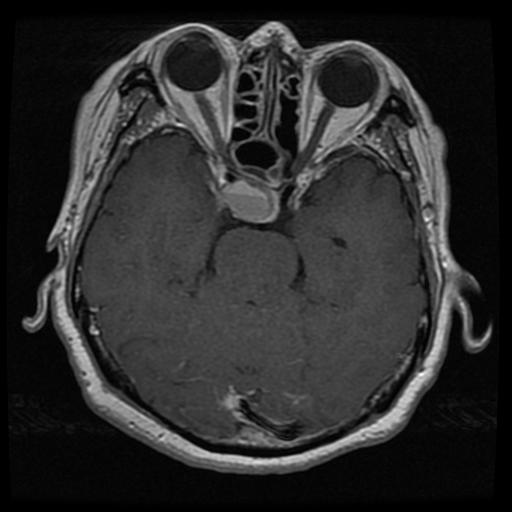
Label: pituitary